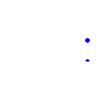
Particle: pion